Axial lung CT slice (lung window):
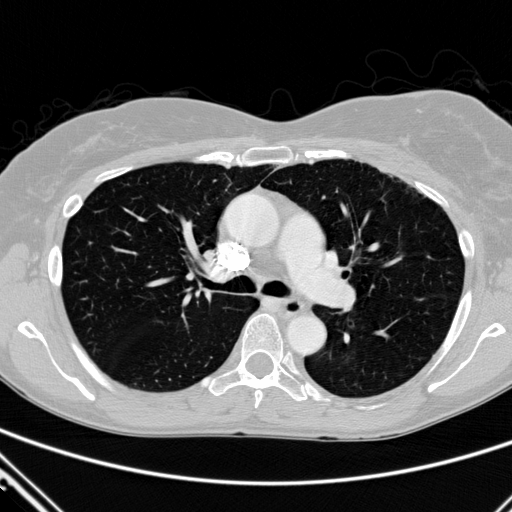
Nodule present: no